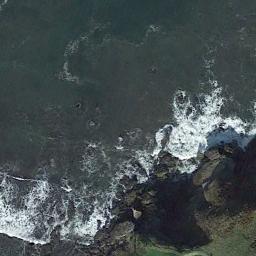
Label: beach